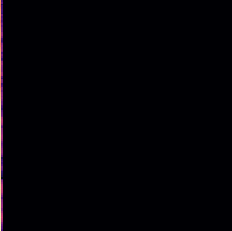
Sound class: Pig